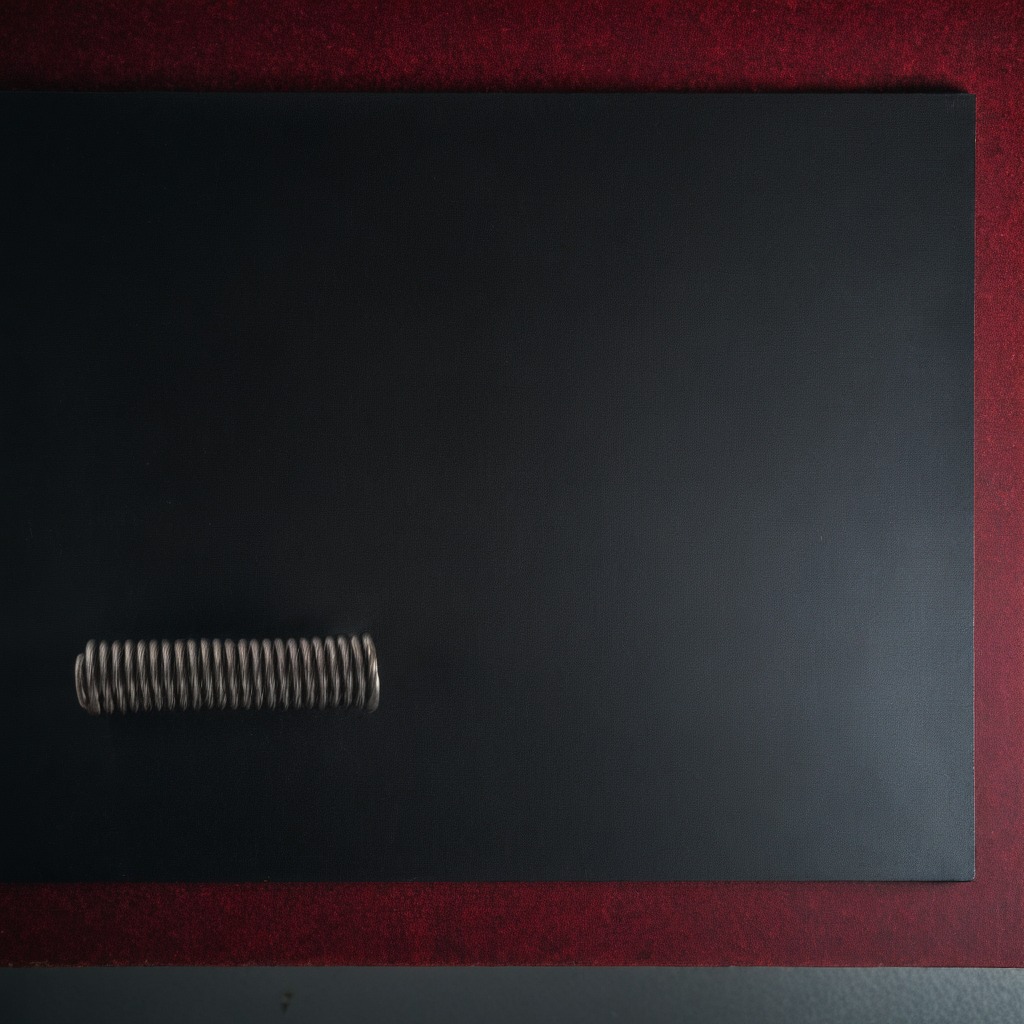
A coiled metal spring is lying on a clean granite tabletop covered with a red rubber mat inside a workshop at night.